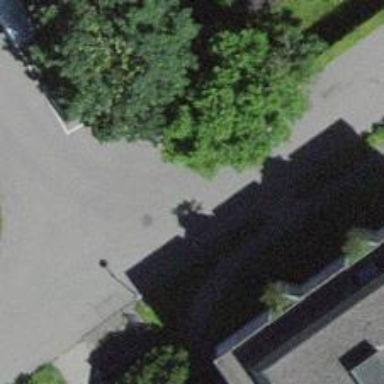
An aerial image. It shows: Residential road with asphalt surface and no sidewalks.